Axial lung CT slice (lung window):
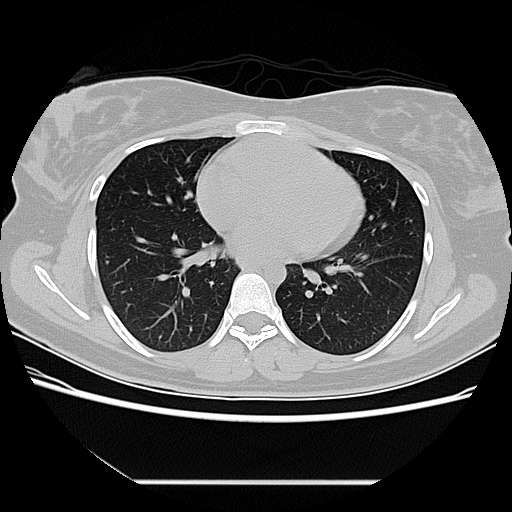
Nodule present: no